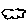
Label: cloud